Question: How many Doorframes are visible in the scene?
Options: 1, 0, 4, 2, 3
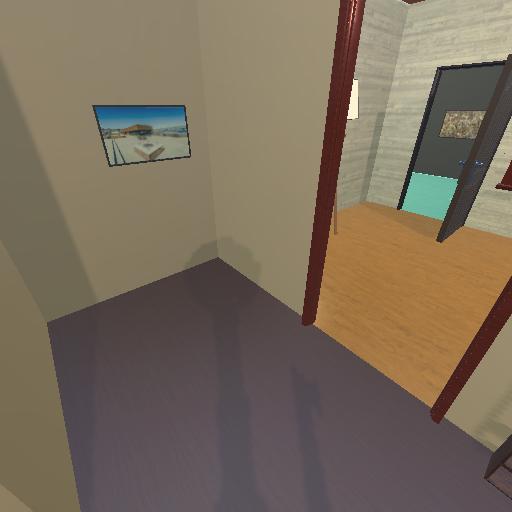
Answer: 1